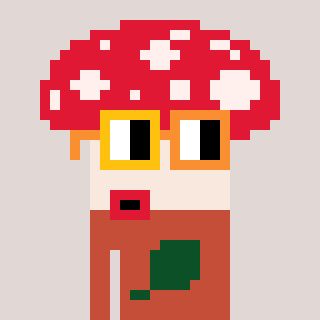
a pixel art character with square yellow and orange glasses, a mushroom-shaped head and a rust-colored body on a warm background